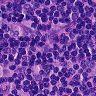
Metastatic tissue present: no